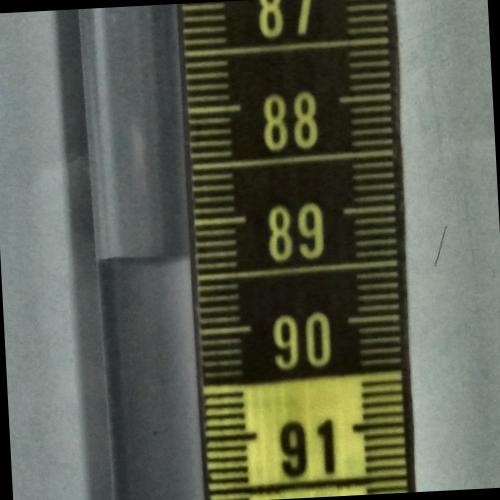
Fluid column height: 89.3 cm